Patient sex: M
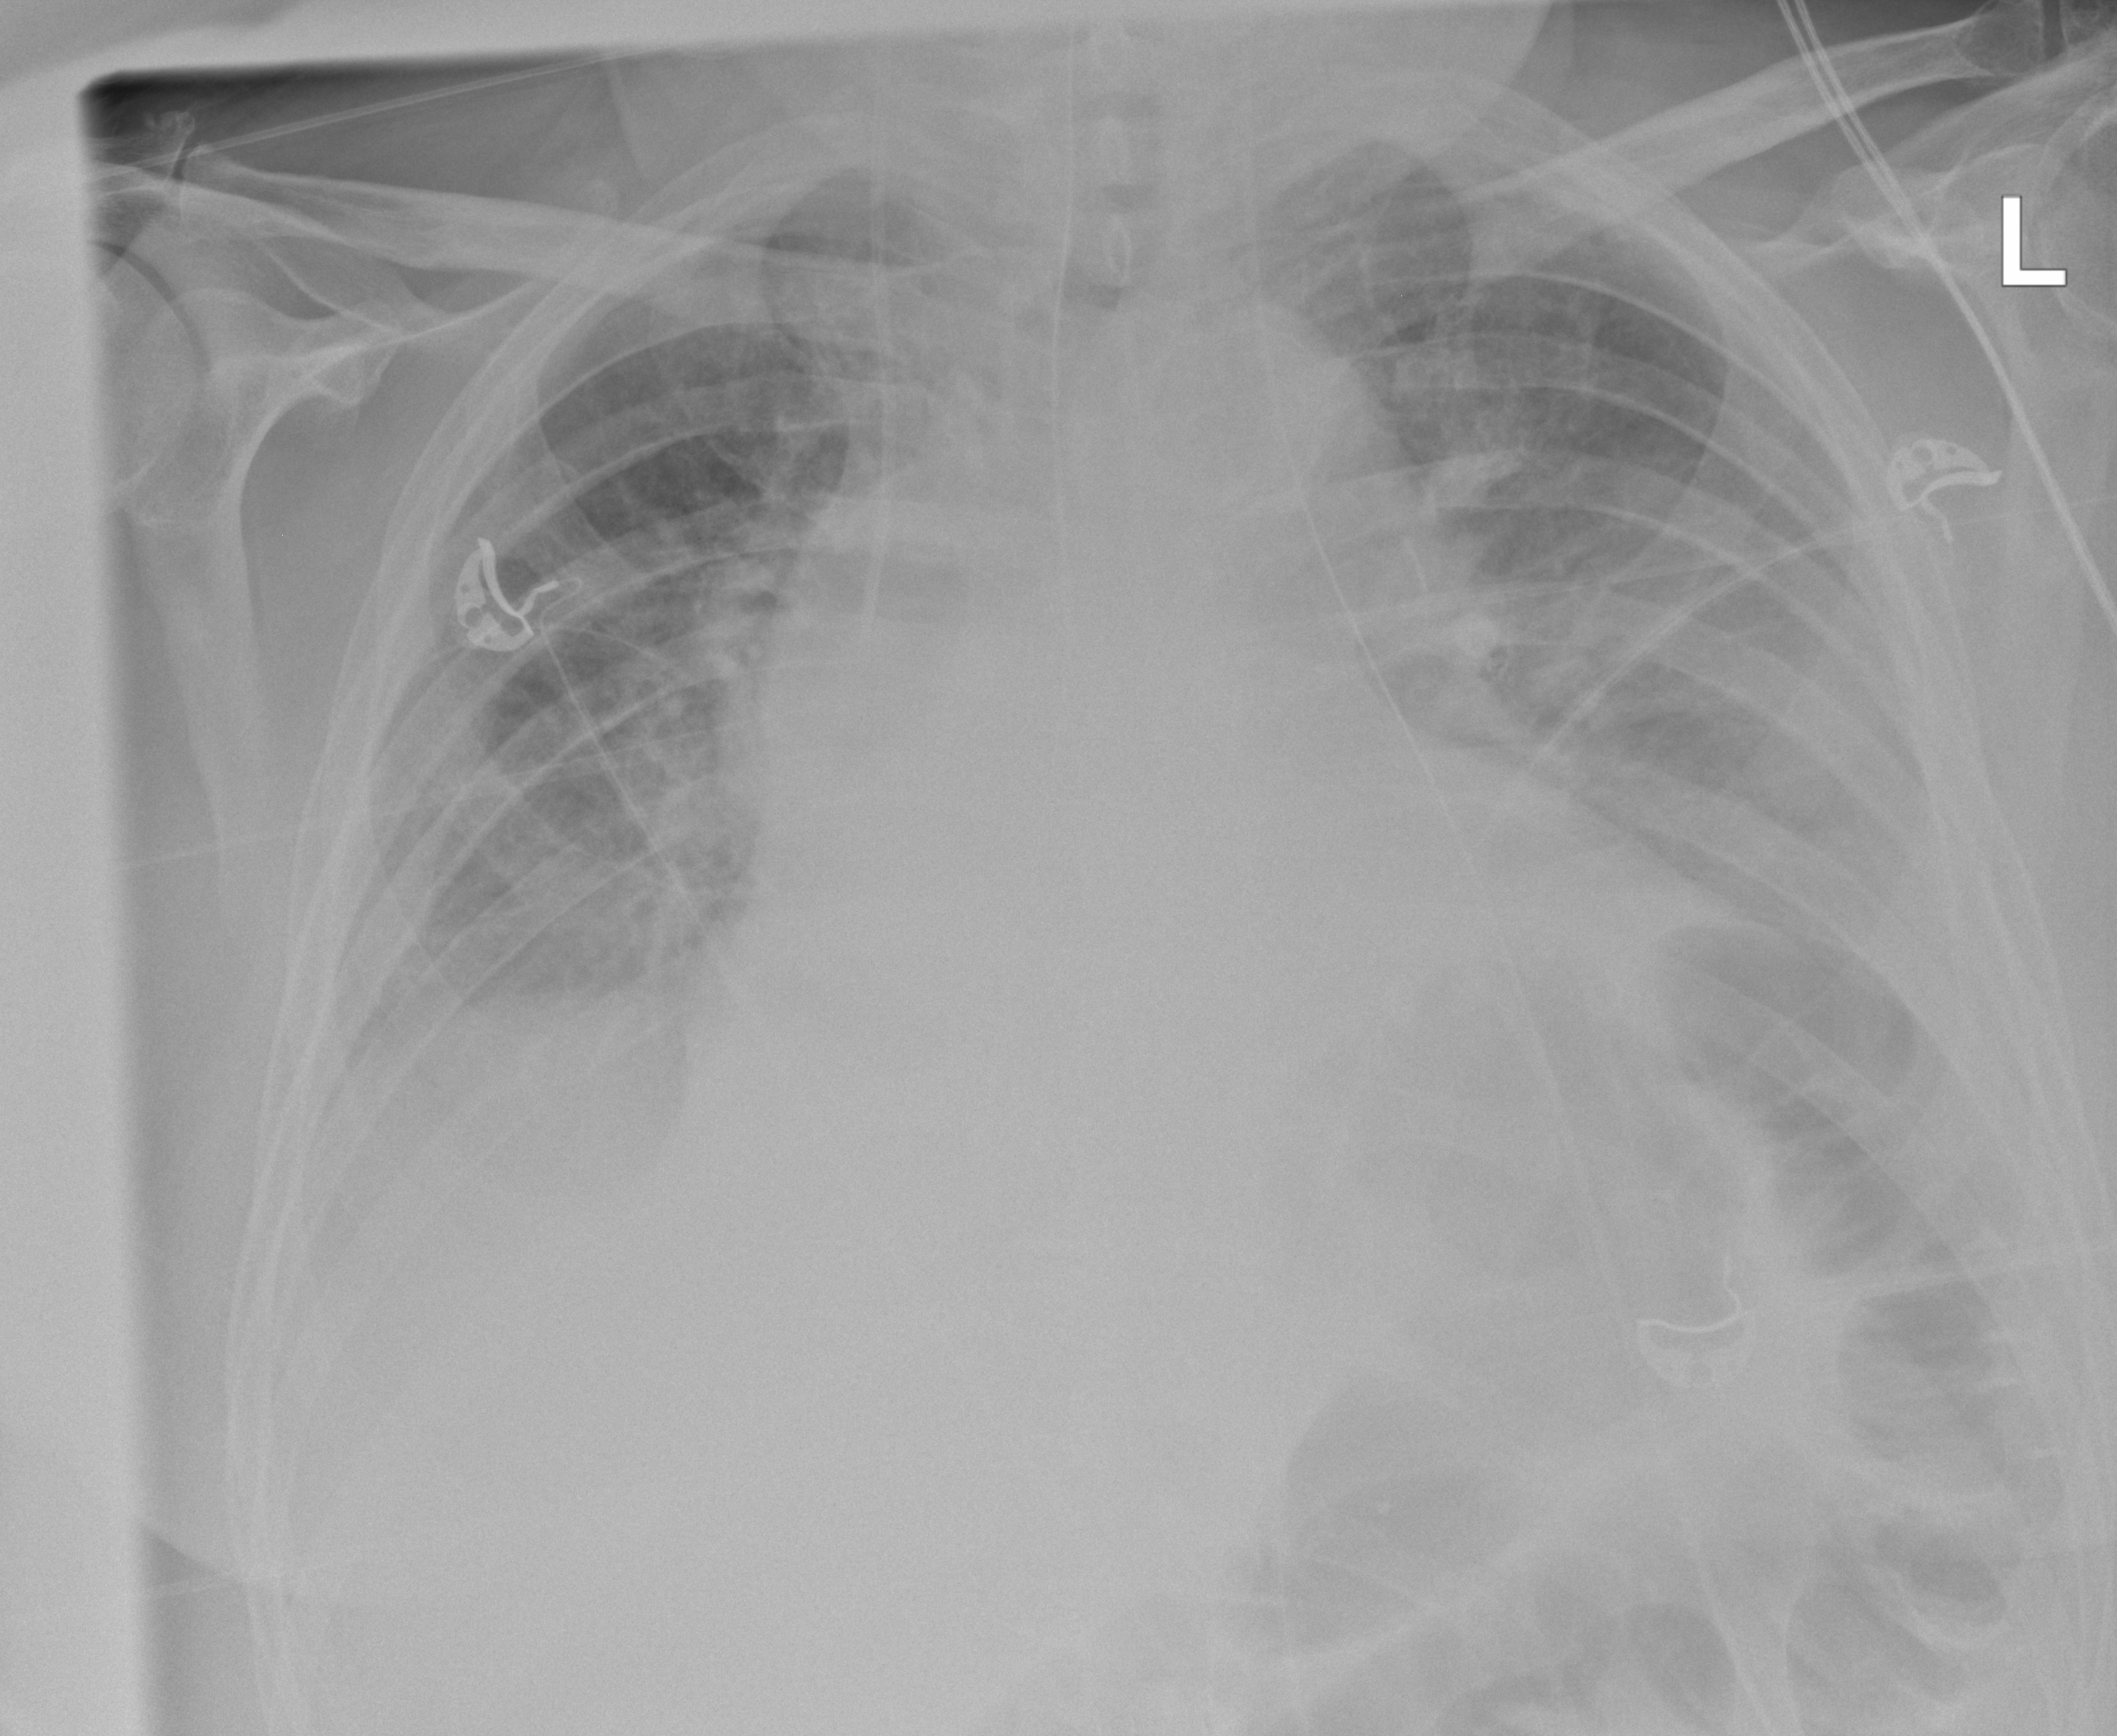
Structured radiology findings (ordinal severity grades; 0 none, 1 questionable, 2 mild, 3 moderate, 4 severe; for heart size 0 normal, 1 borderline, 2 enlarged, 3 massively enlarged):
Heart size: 2
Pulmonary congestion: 2
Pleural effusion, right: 1
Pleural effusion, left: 3
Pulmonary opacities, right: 2
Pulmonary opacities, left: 1
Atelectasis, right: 2
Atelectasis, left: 2